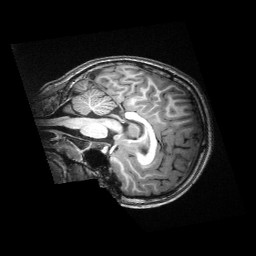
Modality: T1w
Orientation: sagittal
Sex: male